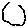
Label: hexagon